Question: Count the number of objects in the diagram.
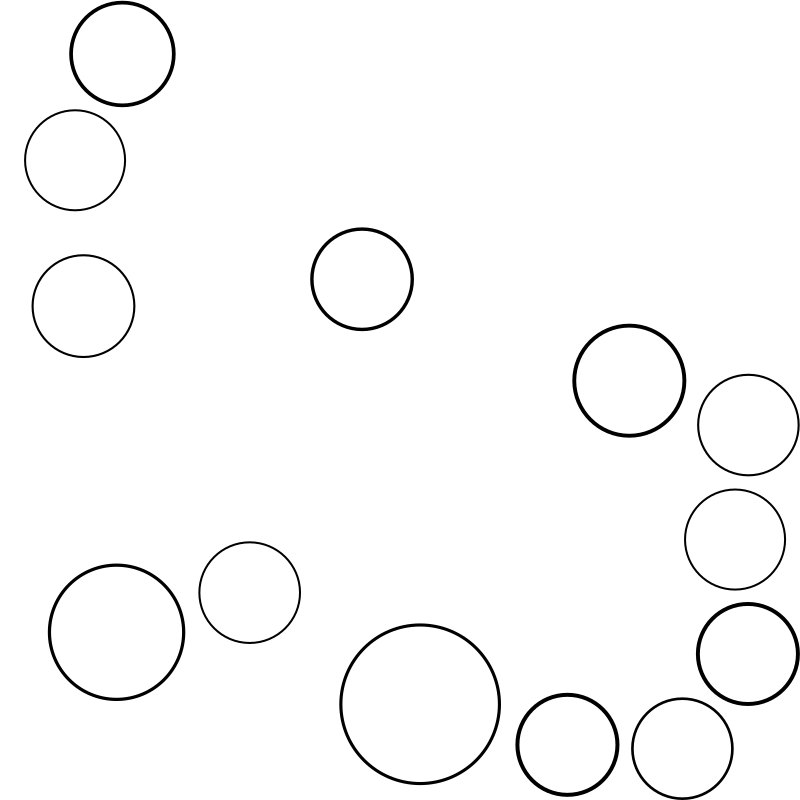
Answer: 13